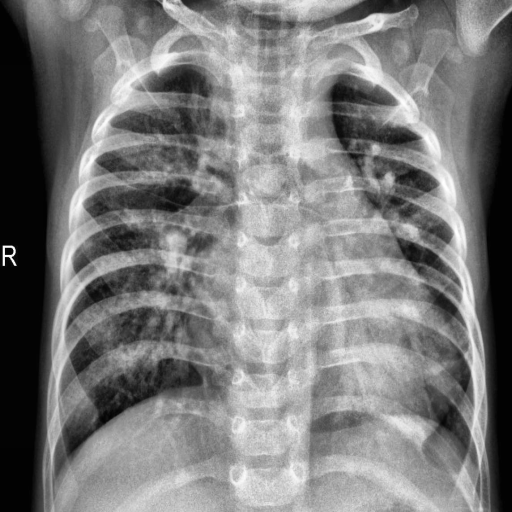
Finding: PNEUMONIA